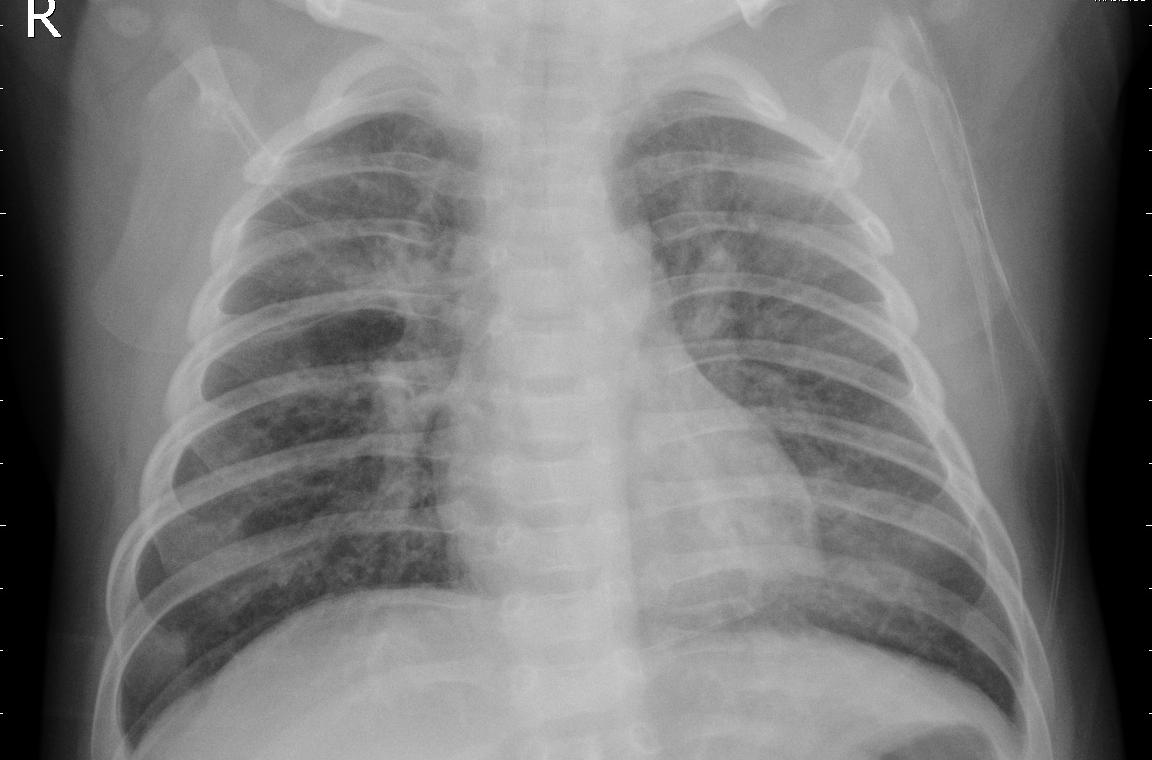
Diagnosis: PNEUMONIA